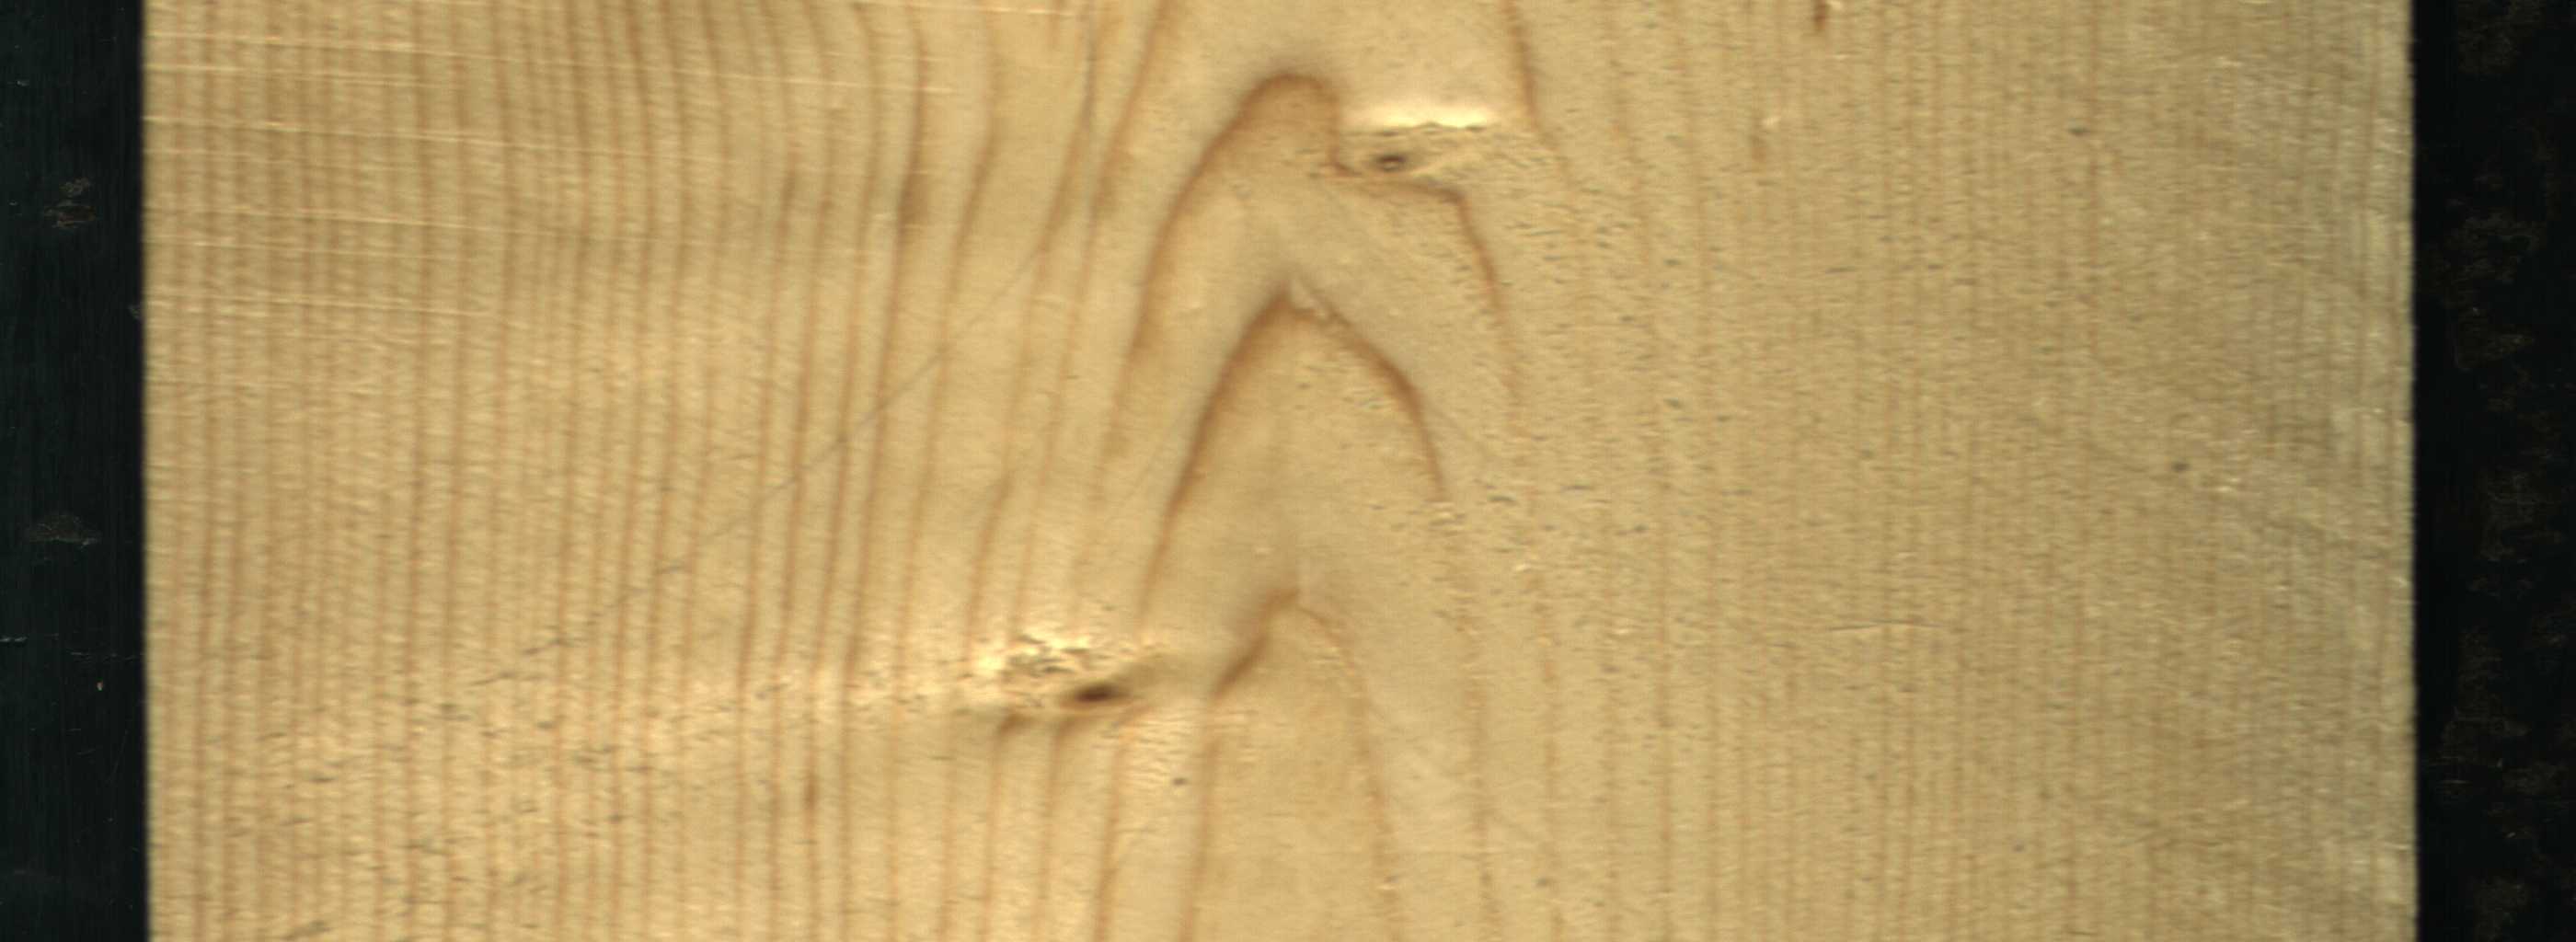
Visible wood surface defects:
Live_Knot
Live_Knot